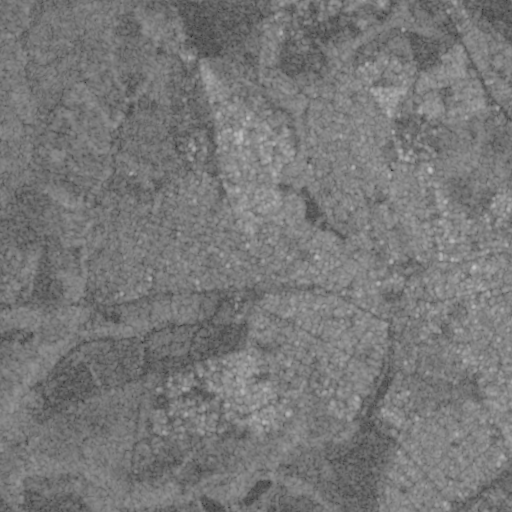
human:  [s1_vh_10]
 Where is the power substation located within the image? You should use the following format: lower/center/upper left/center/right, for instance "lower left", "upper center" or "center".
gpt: The power substation is located in the upper right of the image.
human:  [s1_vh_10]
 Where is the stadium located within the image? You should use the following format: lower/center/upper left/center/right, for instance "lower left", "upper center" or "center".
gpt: The stadium is located in the center right of the image.
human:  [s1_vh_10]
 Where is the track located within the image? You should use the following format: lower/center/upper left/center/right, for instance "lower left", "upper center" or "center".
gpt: There is no track in the image.

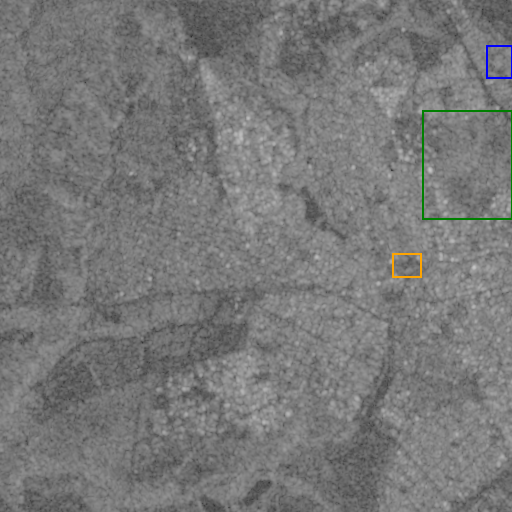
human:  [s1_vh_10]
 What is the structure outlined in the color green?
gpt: The structure outlined in green is a park.
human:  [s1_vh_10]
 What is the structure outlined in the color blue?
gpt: The structure outlined in blue is a power substation.
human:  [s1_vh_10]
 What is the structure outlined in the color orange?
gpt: The structure outlined in orange is a stadium.
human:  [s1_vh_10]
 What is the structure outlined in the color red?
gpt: There is no red outline.